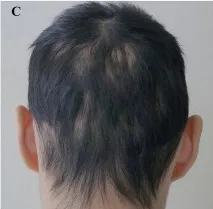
Changes in scalp hair on admission.
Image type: medical_photograph (oral_photograph)